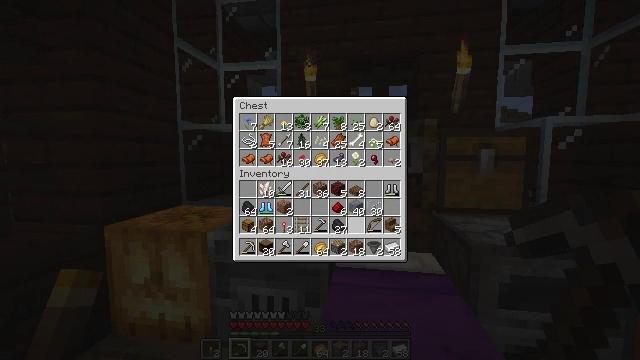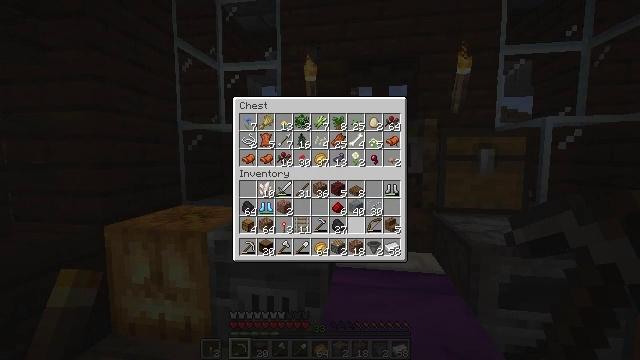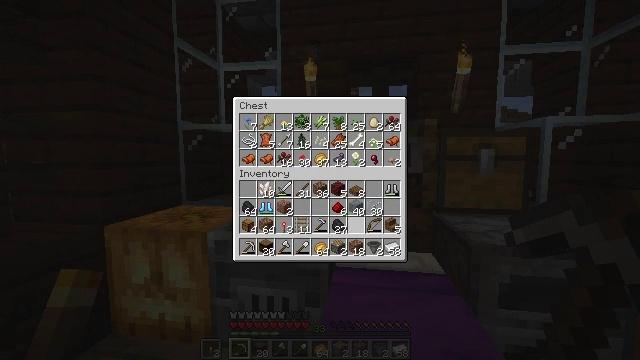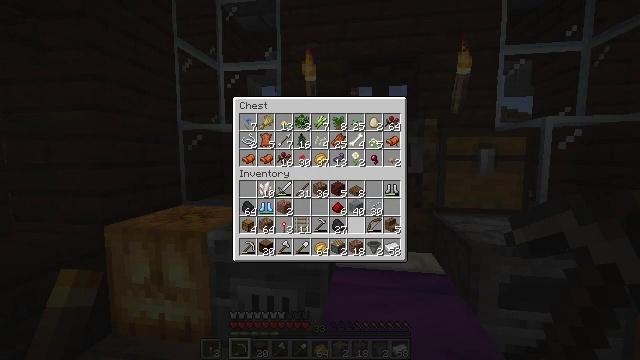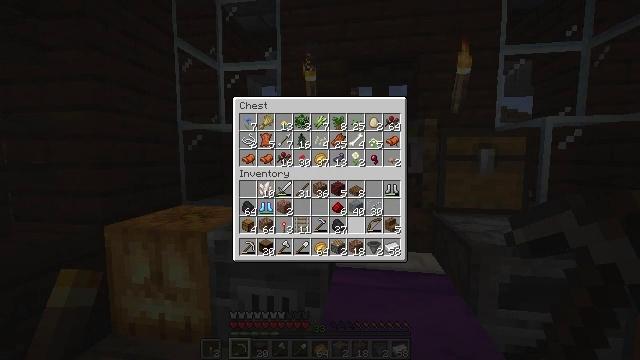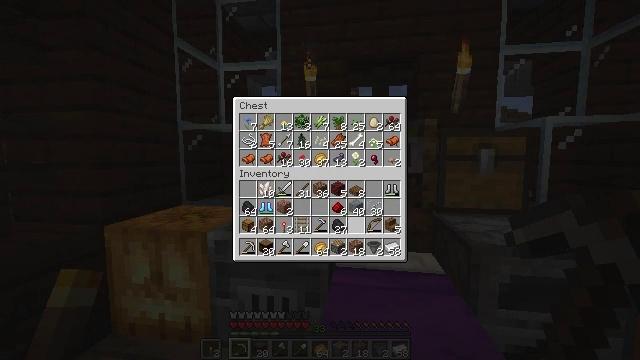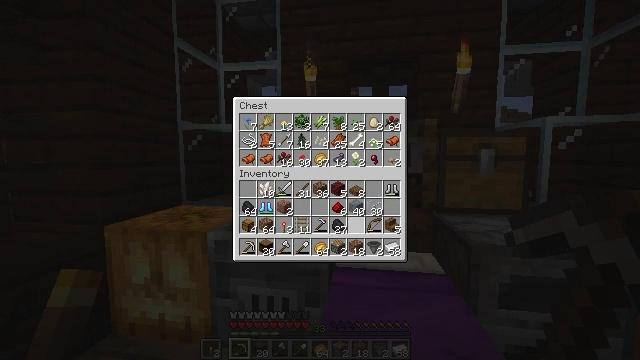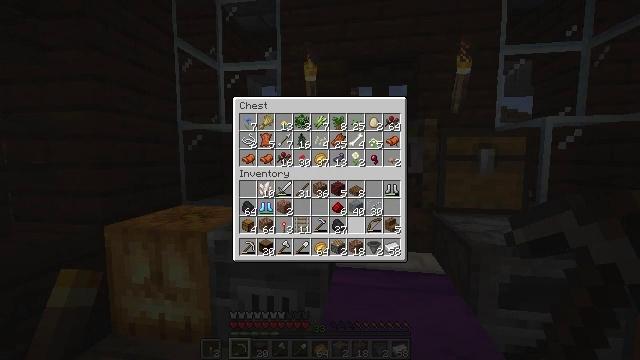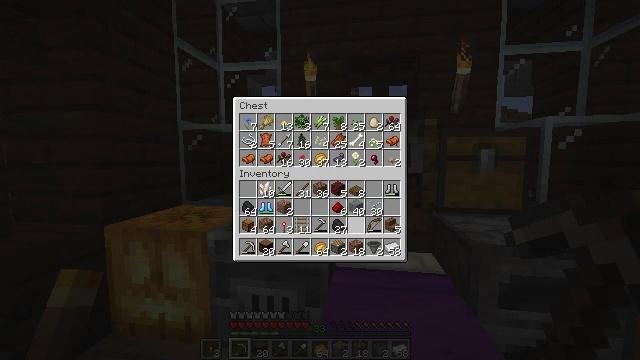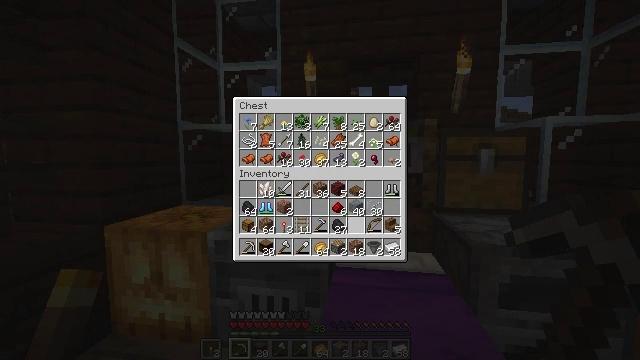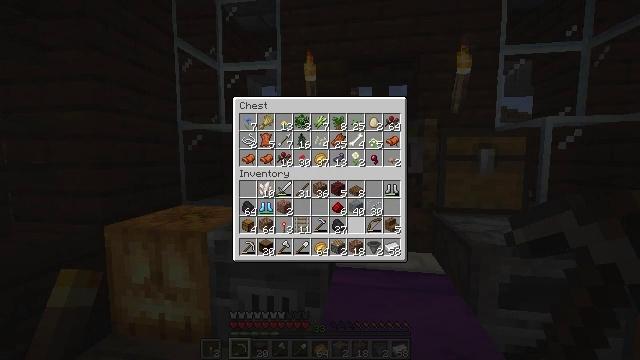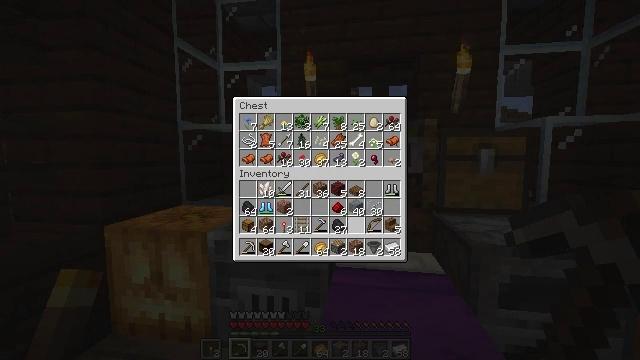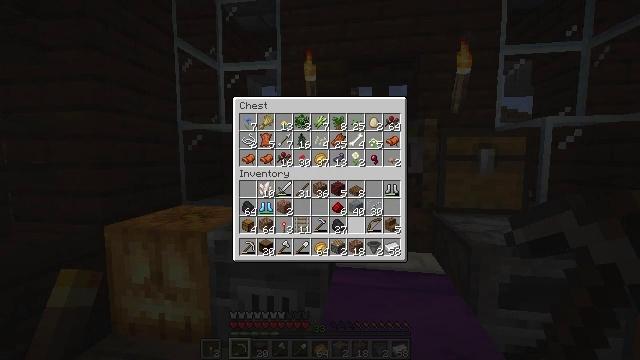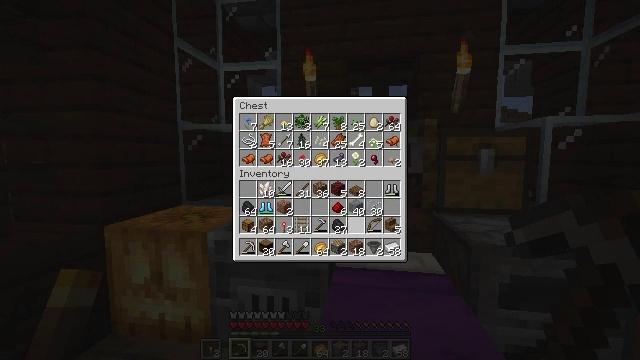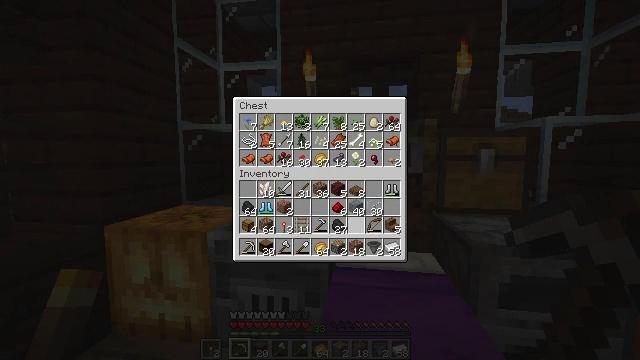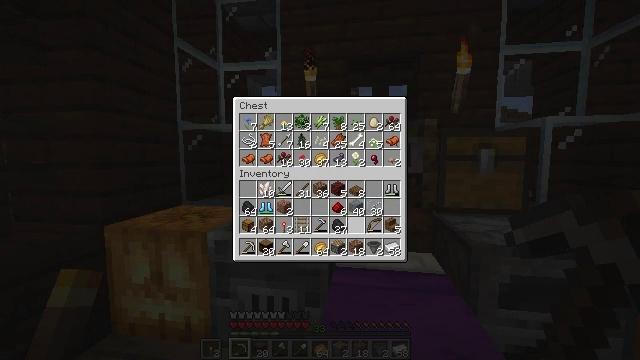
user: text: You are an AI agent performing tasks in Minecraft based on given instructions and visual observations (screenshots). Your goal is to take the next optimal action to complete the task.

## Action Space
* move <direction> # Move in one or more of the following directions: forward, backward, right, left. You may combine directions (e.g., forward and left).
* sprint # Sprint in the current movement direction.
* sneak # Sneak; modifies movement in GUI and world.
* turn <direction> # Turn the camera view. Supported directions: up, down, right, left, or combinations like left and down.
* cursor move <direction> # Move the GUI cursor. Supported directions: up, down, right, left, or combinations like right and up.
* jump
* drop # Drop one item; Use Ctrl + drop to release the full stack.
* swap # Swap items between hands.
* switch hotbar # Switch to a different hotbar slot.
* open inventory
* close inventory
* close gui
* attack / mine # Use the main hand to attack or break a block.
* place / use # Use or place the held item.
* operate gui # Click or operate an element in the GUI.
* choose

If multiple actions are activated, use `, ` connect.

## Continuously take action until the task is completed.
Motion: motion action
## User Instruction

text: Combine redstone torches, stone, and nether quartz to make a comparator.
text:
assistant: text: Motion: sneak
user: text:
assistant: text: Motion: sneak
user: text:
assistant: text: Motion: sneak
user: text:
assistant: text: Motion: sneak
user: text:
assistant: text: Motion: sneak
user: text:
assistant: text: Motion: sneak
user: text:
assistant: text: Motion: sneak
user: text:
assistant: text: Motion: sneak
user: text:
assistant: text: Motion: sneak
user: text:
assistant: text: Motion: sneak
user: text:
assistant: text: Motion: sneak
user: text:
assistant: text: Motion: sneak
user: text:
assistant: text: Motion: sneak
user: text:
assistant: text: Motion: sneak
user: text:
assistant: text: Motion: sneak
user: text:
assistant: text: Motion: sneak
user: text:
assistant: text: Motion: sneak
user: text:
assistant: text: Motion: sneak
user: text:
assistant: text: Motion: sneak
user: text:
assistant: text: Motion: sneak
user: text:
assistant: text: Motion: sneak
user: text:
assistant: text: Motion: sneak
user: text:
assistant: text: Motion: sneak
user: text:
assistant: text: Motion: sneak
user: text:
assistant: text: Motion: sneak
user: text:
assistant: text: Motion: sneak
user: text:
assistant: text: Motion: sneak
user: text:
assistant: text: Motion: sneak
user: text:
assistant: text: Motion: sneak
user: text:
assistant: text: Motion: sneak